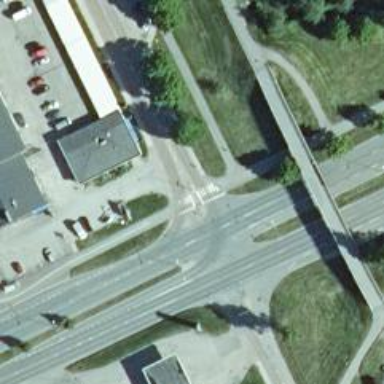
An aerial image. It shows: Stop road.